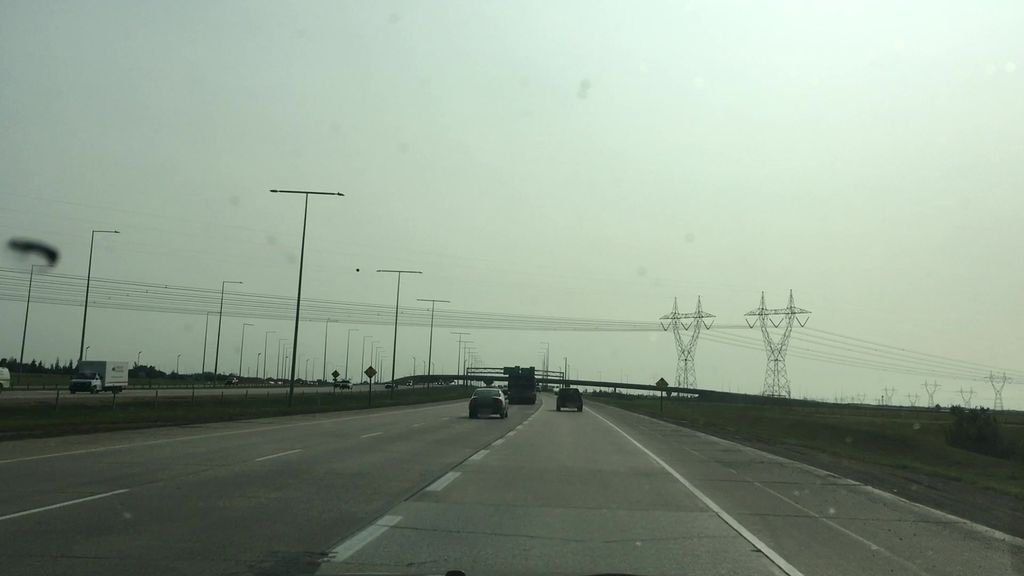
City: edmonton